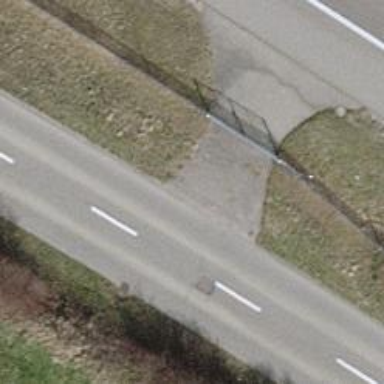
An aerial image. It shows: Gate.